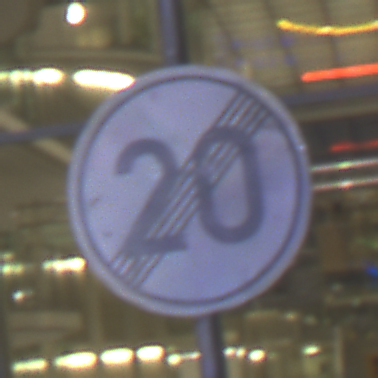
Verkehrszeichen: EndeGeschwindigkeit20
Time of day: Night
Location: Outdoor (Urban)
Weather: PartlyCloudy
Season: NotSpecified
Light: Artificial